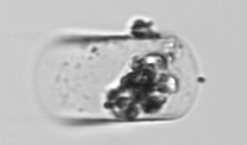
Label: Guinardia_flaccida